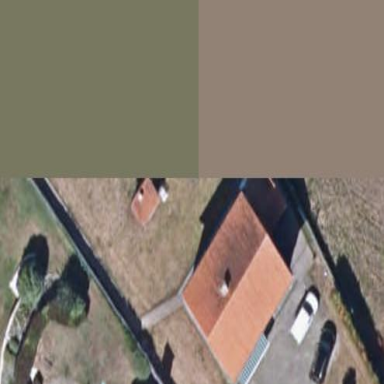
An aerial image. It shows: Simple house.